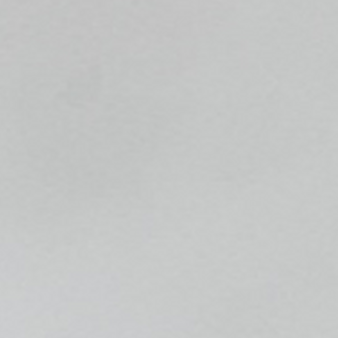
Label: other